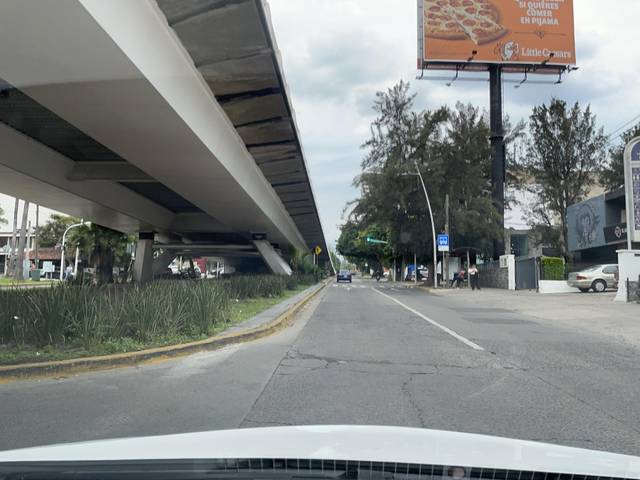
Region: Mexico
Coordinates: 20.705, -103.365